Aerial crown-view tile of a tropical tree (Barro Colorado Island, Panama), acquired 20250217:
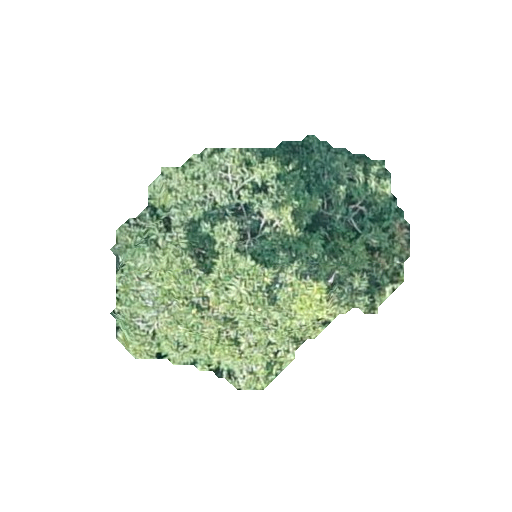
Species: Genipa americana
GBIF accepted scientific name: Genipa americana
Crown area: 78.768 m²